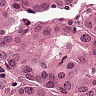
Metastatic tissue present: yes